Question: I'm using CSS to redesign 'QFrame'. Here's the CSS code:
'''
border: 5px dashed #555;
'''
Here's the image example:

Is there a way to make the corners of the dotted border connect to make a solid line?
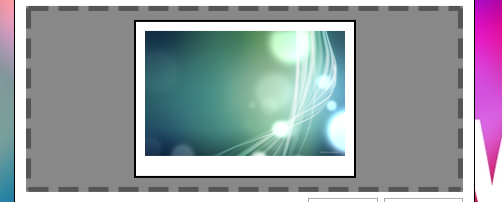
Answer: I'm not sure QFrame accepts full CSS code, but you can try
'''
border-top : 5px dashed #555;
border-bottom : 5px dashed #555;
border-left : 5px solid #555;
border-right: 5px solid #555;
'''
I hope it do the work.
Here is a JS Fiddle to show it up.
<URL>
edit : Well, in this case you will have to use 4 divs inside your frame, each one with a background image that corresponds to it's corner.
edit 2 : I got an idea !
here is the fiddle explaining my new idea:
<URL>
basicly it's a 4 divs for each corner, with it's "border solid" in a absolute position.
I know it look pretty ugly, but I think it's the only way to do it without using images, else, if your container size will not change, then I think you can use a background-image in the main container (QFrame).
Hope it helps you.